Interaction volume radius: 10 \u00c5
Interaction volume height: 15 \u00c5
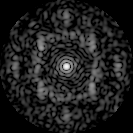
Disorder parameter: 0.6882